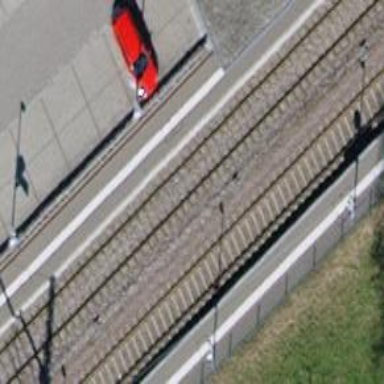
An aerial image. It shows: Stop position for public transport on the railway.